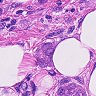
Metastatic tissue present: yes